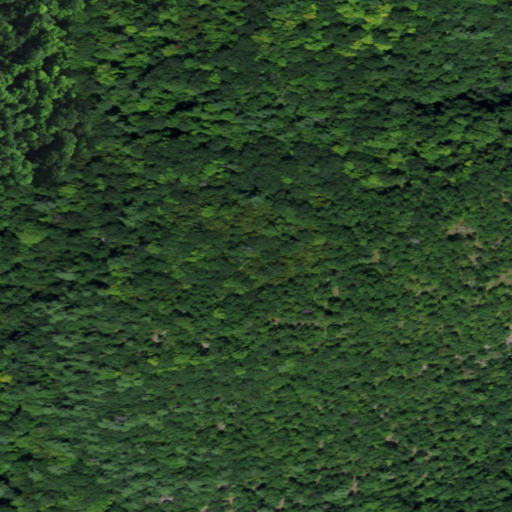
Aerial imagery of mountain in New York named Moore Hill containing only deciduous forest